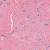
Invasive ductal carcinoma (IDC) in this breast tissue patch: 0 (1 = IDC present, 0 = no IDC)